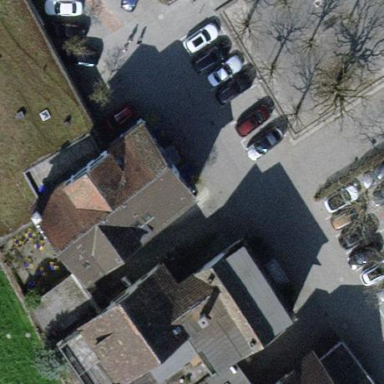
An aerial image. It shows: Restaurant building.